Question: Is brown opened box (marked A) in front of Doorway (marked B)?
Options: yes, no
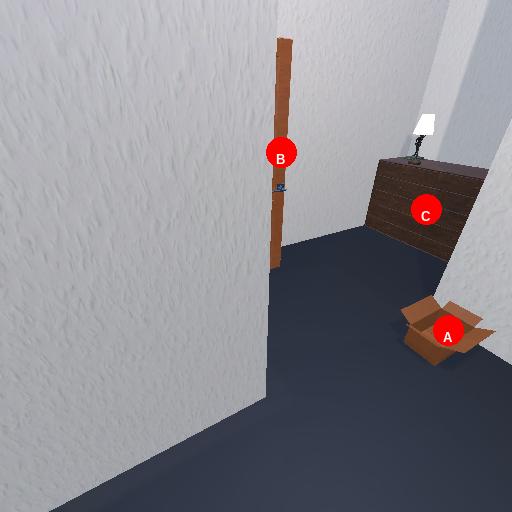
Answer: yes